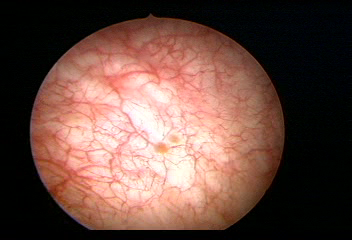
Modality: WLC
Class: Normal mucosa
Bladder cancer association: No